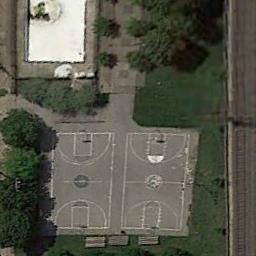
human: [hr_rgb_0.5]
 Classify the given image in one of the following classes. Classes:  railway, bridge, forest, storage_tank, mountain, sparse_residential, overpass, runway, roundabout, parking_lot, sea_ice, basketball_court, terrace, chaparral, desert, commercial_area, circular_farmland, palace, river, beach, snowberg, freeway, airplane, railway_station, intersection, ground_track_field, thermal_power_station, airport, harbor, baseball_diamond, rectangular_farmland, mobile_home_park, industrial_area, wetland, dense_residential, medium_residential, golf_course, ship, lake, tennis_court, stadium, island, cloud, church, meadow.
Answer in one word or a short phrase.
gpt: basketball_court